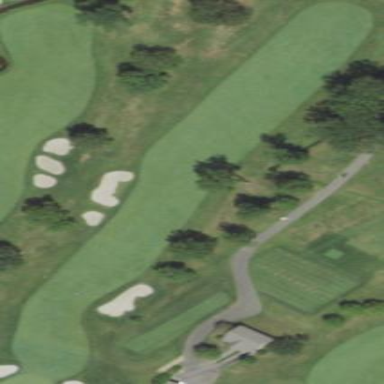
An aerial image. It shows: Golf fairway surrounded by grass.